Field crop: maize
Growth stage: 2
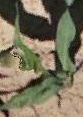
Species: maize